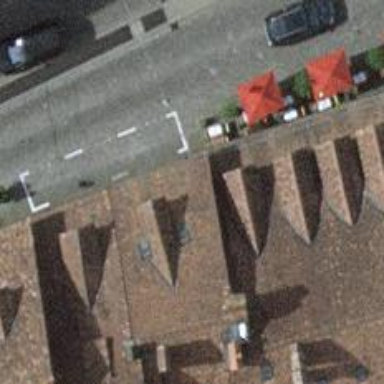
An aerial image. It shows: Stone steps leading to covered arcade area.